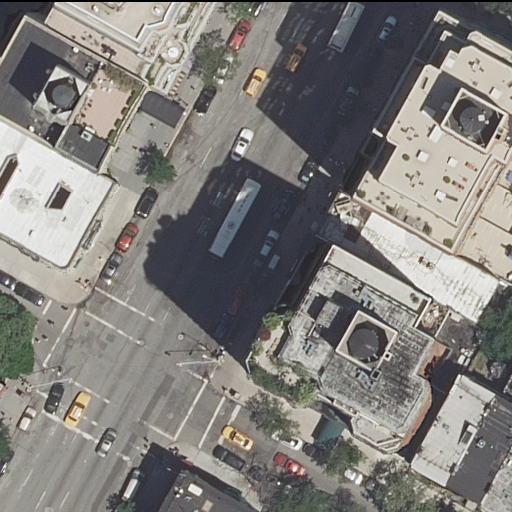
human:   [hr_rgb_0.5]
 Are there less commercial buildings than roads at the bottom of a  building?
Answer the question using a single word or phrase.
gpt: yes

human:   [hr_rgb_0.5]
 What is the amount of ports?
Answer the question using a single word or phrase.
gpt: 0

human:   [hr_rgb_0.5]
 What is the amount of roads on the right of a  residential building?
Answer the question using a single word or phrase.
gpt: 2

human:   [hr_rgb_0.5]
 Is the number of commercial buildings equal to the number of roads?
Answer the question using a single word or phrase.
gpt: no

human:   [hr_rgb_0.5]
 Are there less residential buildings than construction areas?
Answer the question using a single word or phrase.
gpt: no

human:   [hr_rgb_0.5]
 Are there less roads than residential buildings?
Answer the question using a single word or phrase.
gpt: yes

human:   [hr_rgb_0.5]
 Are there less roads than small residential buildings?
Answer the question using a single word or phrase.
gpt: yes

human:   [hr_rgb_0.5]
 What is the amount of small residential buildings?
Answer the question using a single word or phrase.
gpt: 3

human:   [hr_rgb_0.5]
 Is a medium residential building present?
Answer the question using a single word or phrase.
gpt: yes

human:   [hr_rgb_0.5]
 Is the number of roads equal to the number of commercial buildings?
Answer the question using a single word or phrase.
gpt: no

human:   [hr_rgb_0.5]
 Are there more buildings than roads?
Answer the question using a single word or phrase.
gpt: yes

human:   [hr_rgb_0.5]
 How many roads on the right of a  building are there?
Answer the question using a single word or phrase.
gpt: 2

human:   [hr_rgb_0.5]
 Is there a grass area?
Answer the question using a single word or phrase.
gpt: no

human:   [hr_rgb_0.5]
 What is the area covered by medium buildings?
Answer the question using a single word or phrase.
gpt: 1559m2

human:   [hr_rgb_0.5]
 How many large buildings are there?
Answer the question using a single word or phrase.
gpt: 4

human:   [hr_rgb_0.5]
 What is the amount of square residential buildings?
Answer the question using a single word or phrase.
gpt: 0

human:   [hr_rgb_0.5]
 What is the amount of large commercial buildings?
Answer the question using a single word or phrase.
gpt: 0

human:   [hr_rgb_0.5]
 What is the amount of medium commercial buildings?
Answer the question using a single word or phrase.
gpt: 0

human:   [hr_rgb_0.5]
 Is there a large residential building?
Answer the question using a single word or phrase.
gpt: yes

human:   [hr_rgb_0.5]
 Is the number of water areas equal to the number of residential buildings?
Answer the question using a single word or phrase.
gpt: no

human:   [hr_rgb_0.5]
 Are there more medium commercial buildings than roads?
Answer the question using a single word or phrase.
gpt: no

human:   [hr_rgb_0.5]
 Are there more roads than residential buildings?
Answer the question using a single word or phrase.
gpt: no

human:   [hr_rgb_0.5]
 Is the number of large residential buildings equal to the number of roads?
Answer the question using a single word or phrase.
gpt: no

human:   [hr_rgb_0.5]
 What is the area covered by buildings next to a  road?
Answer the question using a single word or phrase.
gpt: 6170m2

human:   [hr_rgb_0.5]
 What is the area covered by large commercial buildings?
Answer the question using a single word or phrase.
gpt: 0m2

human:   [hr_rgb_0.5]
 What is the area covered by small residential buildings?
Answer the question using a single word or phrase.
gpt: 125m2

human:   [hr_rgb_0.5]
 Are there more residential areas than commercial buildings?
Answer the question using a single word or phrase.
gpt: no

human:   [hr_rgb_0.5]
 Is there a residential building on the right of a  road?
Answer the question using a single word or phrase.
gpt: yes

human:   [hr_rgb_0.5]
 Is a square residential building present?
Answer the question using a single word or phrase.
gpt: no

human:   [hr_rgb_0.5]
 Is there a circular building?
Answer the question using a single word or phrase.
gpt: no

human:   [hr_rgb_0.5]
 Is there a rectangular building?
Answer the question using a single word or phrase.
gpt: yes

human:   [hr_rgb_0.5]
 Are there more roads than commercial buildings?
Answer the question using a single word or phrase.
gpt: yes

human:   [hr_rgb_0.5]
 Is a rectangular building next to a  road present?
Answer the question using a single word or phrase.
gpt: yes

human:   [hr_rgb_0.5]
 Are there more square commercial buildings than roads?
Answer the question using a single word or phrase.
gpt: no

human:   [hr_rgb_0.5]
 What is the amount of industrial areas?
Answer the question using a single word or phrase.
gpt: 0

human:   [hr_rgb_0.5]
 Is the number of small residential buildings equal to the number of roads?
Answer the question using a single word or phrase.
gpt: no

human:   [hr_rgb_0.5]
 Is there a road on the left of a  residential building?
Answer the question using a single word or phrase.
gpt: yes